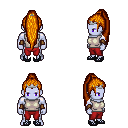
a pixel art fantasy rpg character, male body template, dark elf, purple skin, white sleeveless shirt, red pants, dark blonde extra-long topknot hairstyle, silver tiara, cloth bracers, ghillies, four views (front, back, left, right), 2x2 character sprite sheet, small pixel art, hard edges, no anti-aliasing